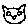
Label: cat